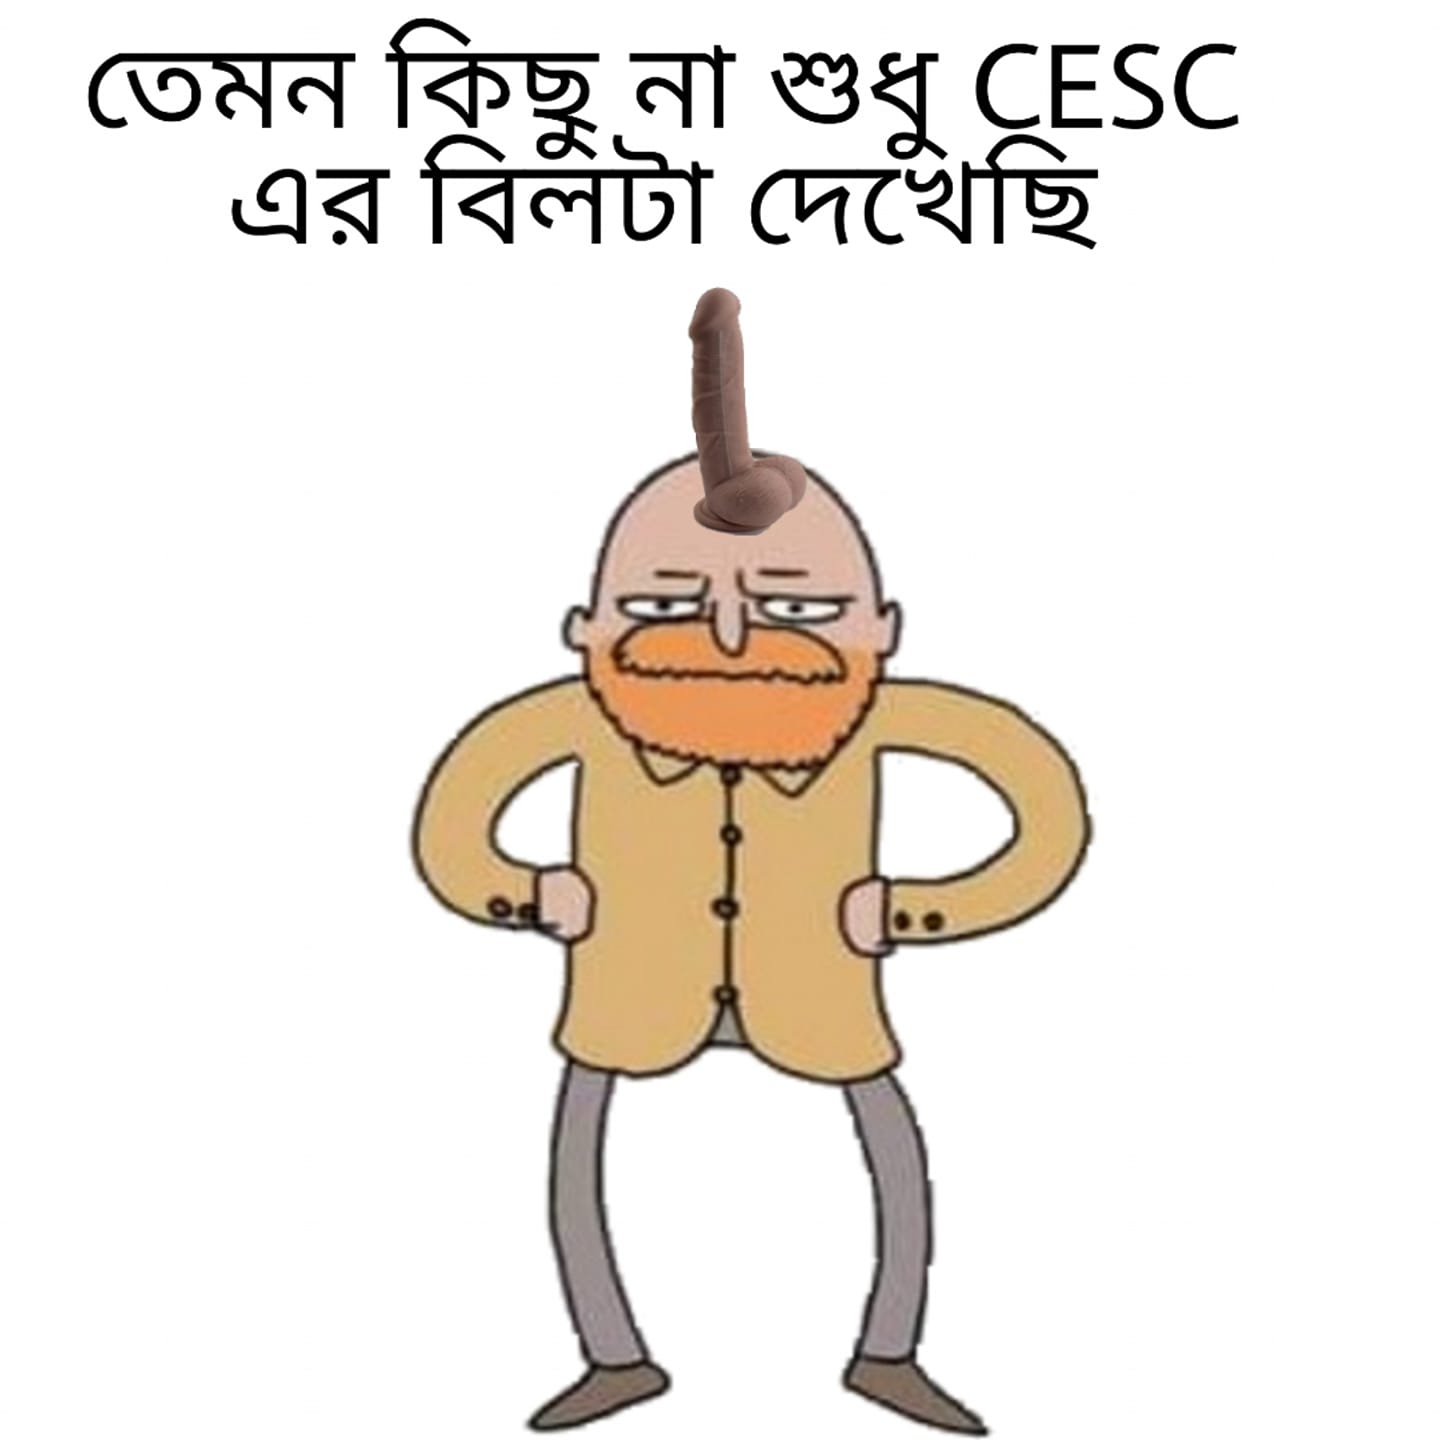
Caption: তেমন কিছু না শুধু  CESC এর বিলটা দেখেছি
Label: non-hate